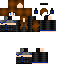
A female human skin with medium skin, wearing brown long hair dressed in a blue hoodie and brown pants, featuring a closed mouth.